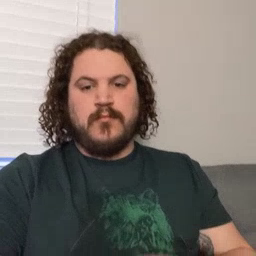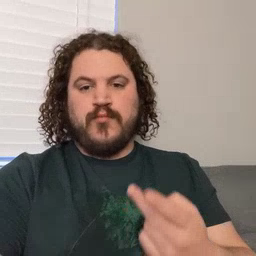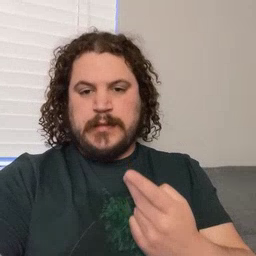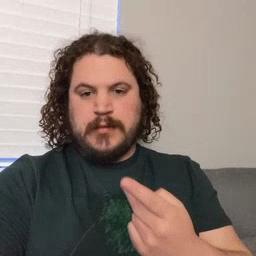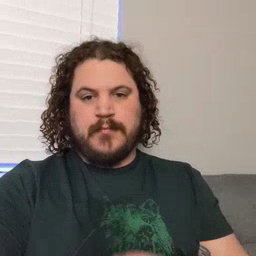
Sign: weus